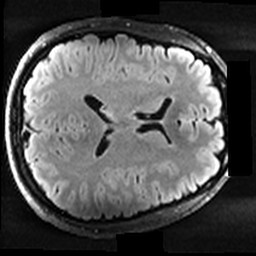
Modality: T2w
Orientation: axial
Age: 25
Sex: male
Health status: healthy
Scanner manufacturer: ge
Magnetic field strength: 3 T
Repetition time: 12 s
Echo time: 0.09318 s